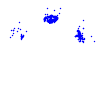
Particle: electron